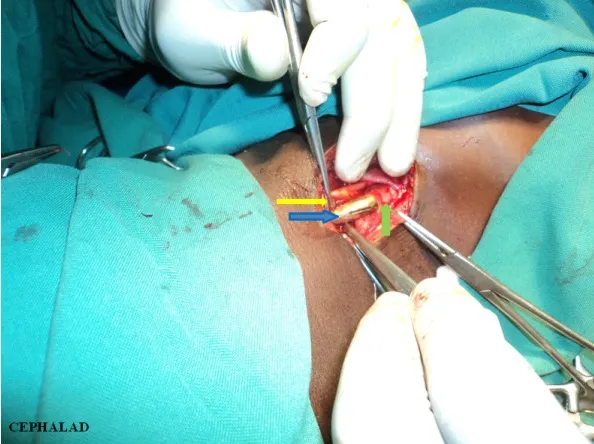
Photograph of bullet extraction. The right carotid sheath is opened exposing the retained bullet (blue arrow). Artery forceps grasp the open carotid sheath (yellow arrow). An intact area of the carotid sheath covering the caudal end of the bullet (green arrow).
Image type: medical_photograph (other_medical_photograph)